【题型】填空题　【知识点】平面几何　【难度】easy
如图，在 $\square ABCD$ 中，$\angle A = 70^\circ$，将 $\square ABCD$ 绕顶点 \(B\) 顺时针旋转到 $\square A_1BC_1D_1$，当 \(C_1D_1\) 首次经过顶点 \(C\) 时，旋转角 \(\angle ABA_1 = \underline{\quad\quad\quad}^\circ\)。

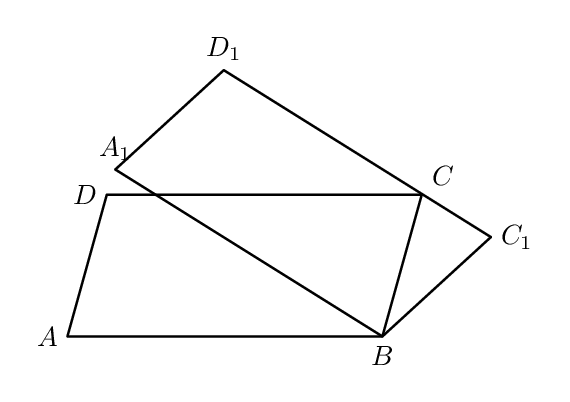
【解答】
【答案】40

【详解】解：$\because \square ABCD$ 绕顶点 \(B\) 顺时针旋转到 $\square A_1BC_1D_1$，

$\therefore BC = BC_1$，

$\therefore \angle BCC_1 = \angle C_1$，

$\because \angle A = 70^\circ$，

$\therefore \angle C = \angle C_1 = 70^\circ$，

$\therefore \angle BCC_1 = \angle C_1$，

$\therefore \angle CBC_1 = 180^\circ - 2 \times 70^\circ = 40^\circ$，

$\therefore \angle ABA_1 = \angle CBC_1 = 40^\circ$

故答案为：40．